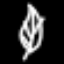
Label: leaf